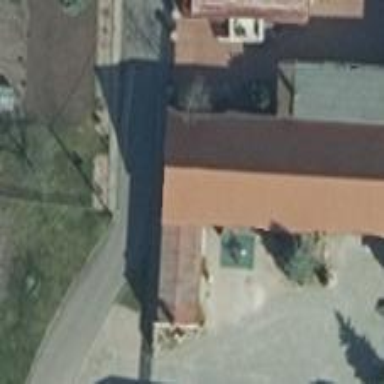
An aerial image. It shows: Residential building.